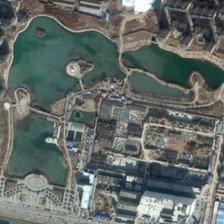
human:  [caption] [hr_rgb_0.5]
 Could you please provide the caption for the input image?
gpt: a large pond in a park is near many buildings .

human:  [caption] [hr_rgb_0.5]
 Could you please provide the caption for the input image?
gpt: a large pond in a park is near many buildings .

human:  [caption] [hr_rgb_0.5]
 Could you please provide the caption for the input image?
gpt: a large pond in a park is near many buildings .

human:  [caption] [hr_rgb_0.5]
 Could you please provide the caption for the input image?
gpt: a large pond in a park is near many buildings .

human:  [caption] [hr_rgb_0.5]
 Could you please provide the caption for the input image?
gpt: a large pond in a park is near many buildings .